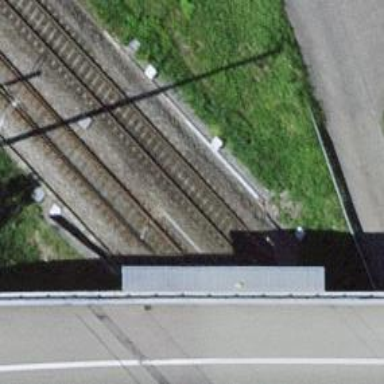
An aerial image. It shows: Railway switch.